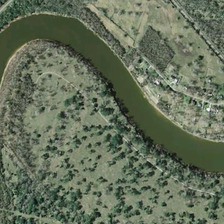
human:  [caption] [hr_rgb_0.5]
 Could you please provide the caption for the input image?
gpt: many green trees are scattered in two sides of a curved green river .

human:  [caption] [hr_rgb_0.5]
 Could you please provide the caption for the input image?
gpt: many green trees are scattered in two sides of a curved green river .

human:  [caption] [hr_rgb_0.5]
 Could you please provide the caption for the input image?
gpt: many green trees are scattered in two sides of a curved green river .

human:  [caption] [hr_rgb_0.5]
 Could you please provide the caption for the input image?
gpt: many green trees are scattered in two sides of a curved green river .

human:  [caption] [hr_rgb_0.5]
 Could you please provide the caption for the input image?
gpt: many green trees are scattered in two sides of a curved green river .